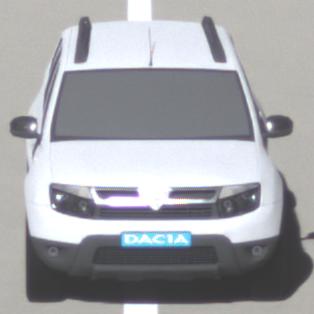
Make: Dacia
Model: Duster dCi 110 FAP
Detailed model: Duster (I)
Model produced from: 2010/06
Model produced until: 2013/11
Doors: 5
Color: white
Road condition: dry road
Daytime: morning or afternoon
Contrast: high contrast